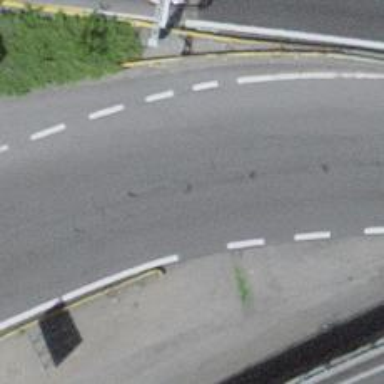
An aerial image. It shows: Asphalt motorway link.